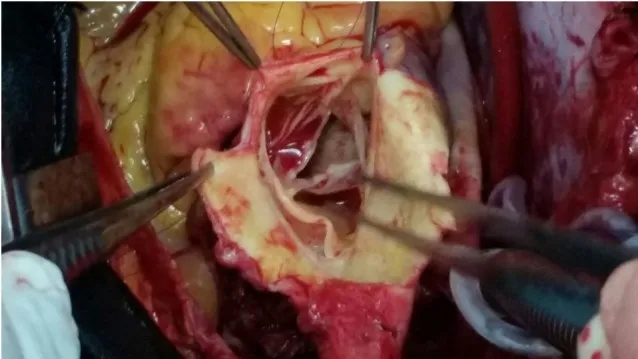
A picture that shows a chronic dissection flap of a patient during surgery.
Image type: medical_photograph (other_medical_photograph)